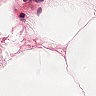
Metastatic tissue present: no